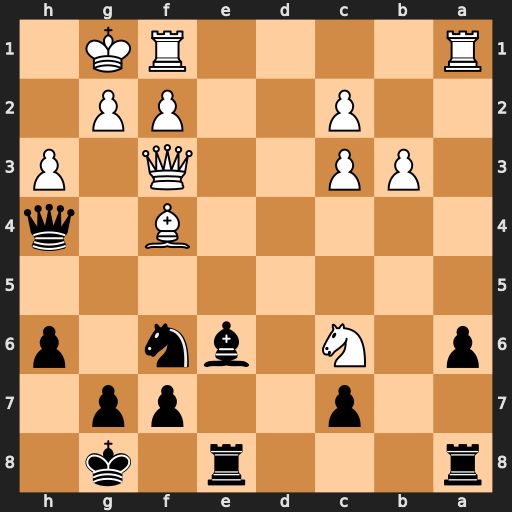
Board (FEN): r3r1k1/2p2pp1/p1N1bn1p/8/5B1q/1PP2Q1P/2P2PP1/R4RK1
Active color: b
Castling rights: -
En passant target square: -
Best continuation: Bd5 Qg3 Qxg3 Bxg3 Bxc6